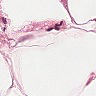
Metastatic tissue present: no